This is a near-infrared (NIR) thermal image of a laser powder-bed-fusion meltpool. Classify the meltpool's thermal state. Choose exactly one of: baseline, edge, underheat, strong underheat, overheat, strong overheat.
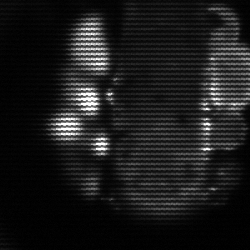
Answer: strong underheat